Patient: sex M, age 63
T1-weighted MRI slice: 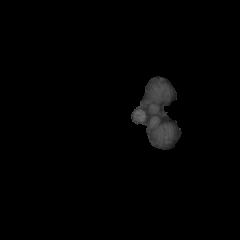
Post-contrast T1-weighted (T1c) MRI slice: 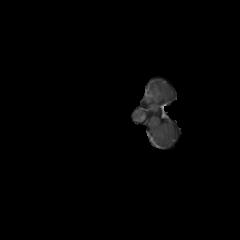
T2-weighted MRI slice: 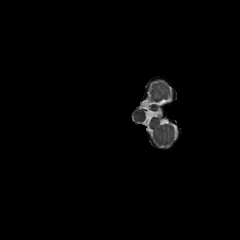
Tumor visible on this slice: no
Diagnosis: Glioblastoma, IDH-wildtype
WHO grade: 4